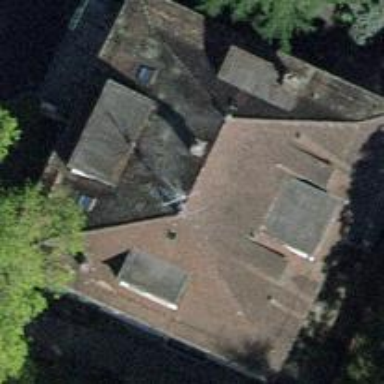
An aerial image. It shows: Detached building.